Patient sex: M
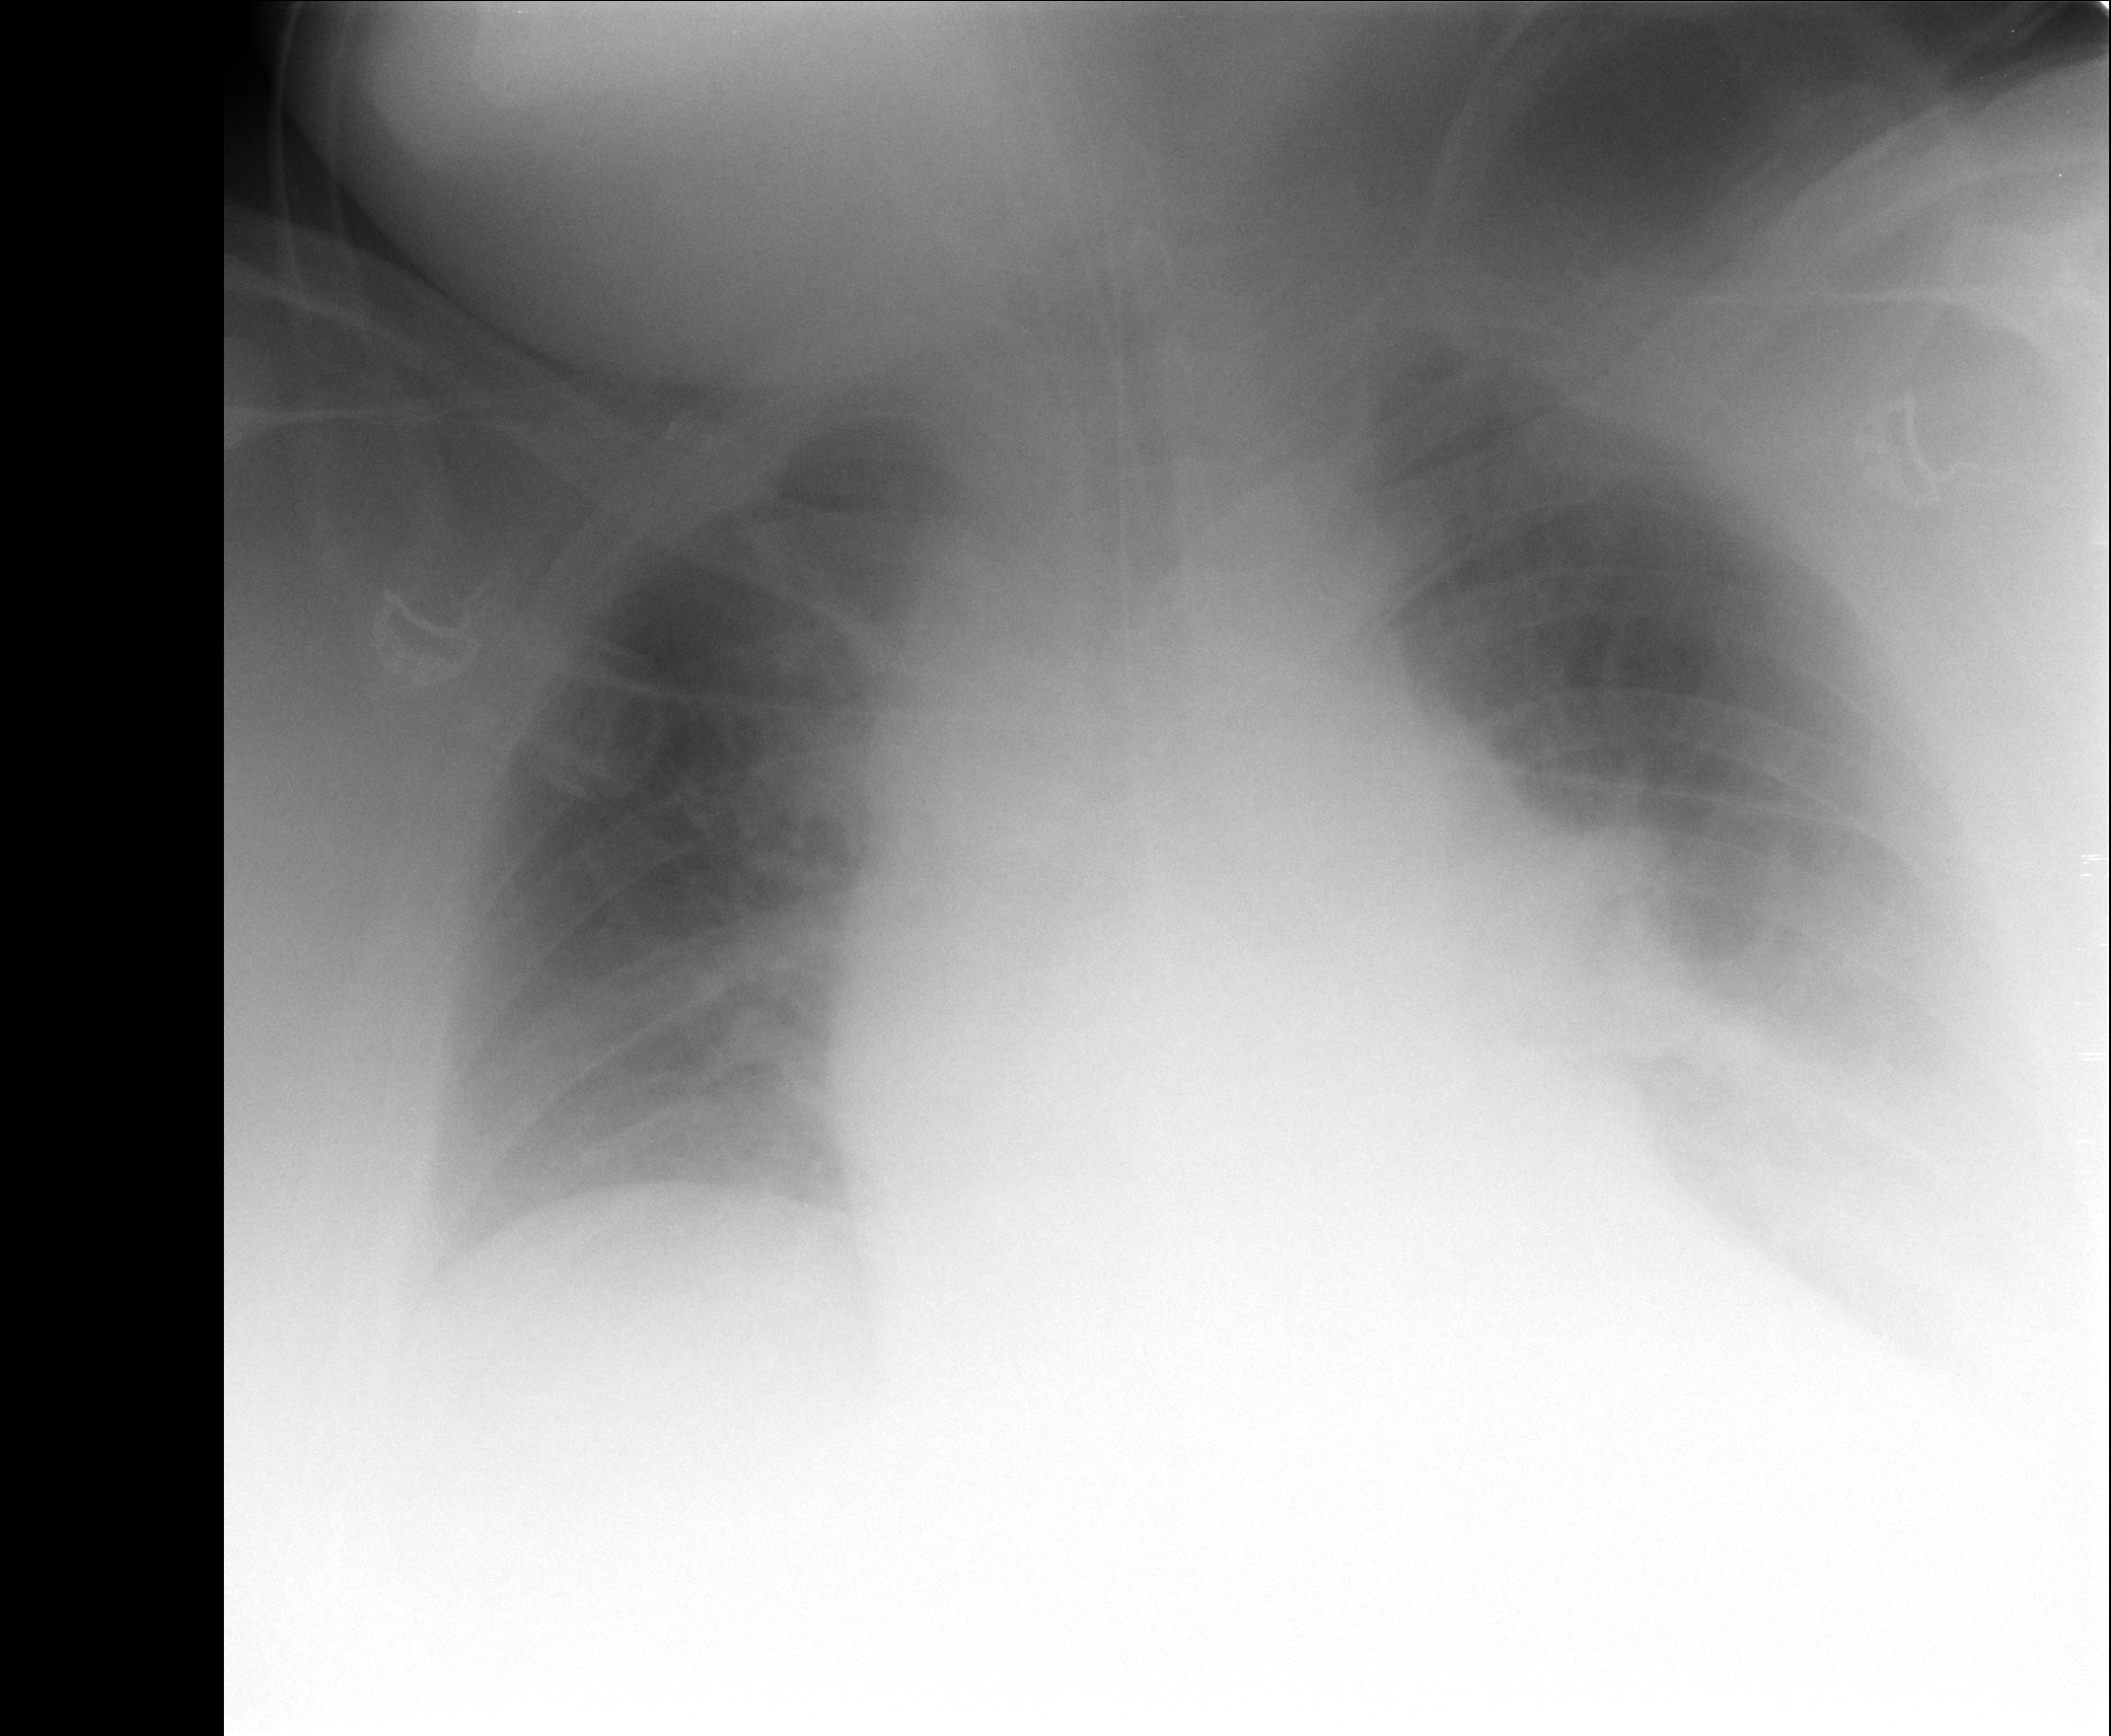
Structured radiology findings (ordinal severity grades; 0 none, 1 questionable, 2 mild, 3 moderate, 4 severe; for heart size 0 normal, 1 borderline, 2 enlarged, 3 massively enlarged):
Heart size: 2
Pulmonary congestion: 0
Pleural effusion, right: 0
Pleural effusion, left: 2
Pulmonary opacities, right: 0
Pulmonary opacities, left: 2
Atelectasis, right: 0
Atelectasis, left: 2